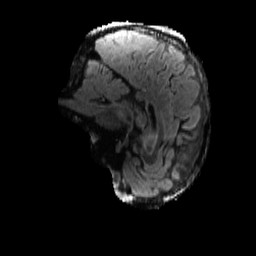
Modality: FLAIR
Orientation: sagittal
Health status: ill
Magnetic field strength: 3 T